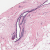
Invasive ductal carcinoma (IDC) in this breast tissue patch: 0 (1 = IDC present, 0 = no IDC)